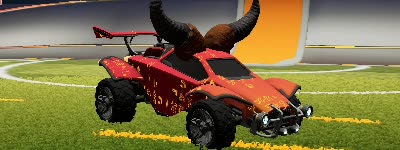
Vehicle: octane